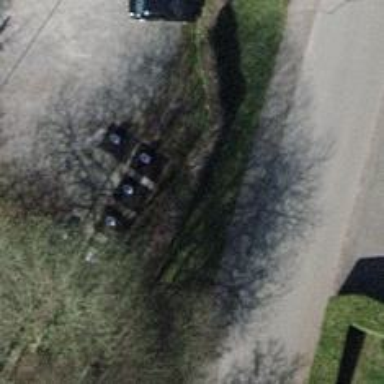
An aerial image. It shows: Recycling container for recycling.